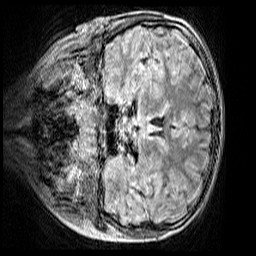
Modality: FLAIR
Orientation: coronal
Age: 9
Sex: male
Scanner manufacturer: siemens
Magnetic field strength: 3 T
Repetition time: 5 s
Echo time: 0.388 s